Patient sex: M
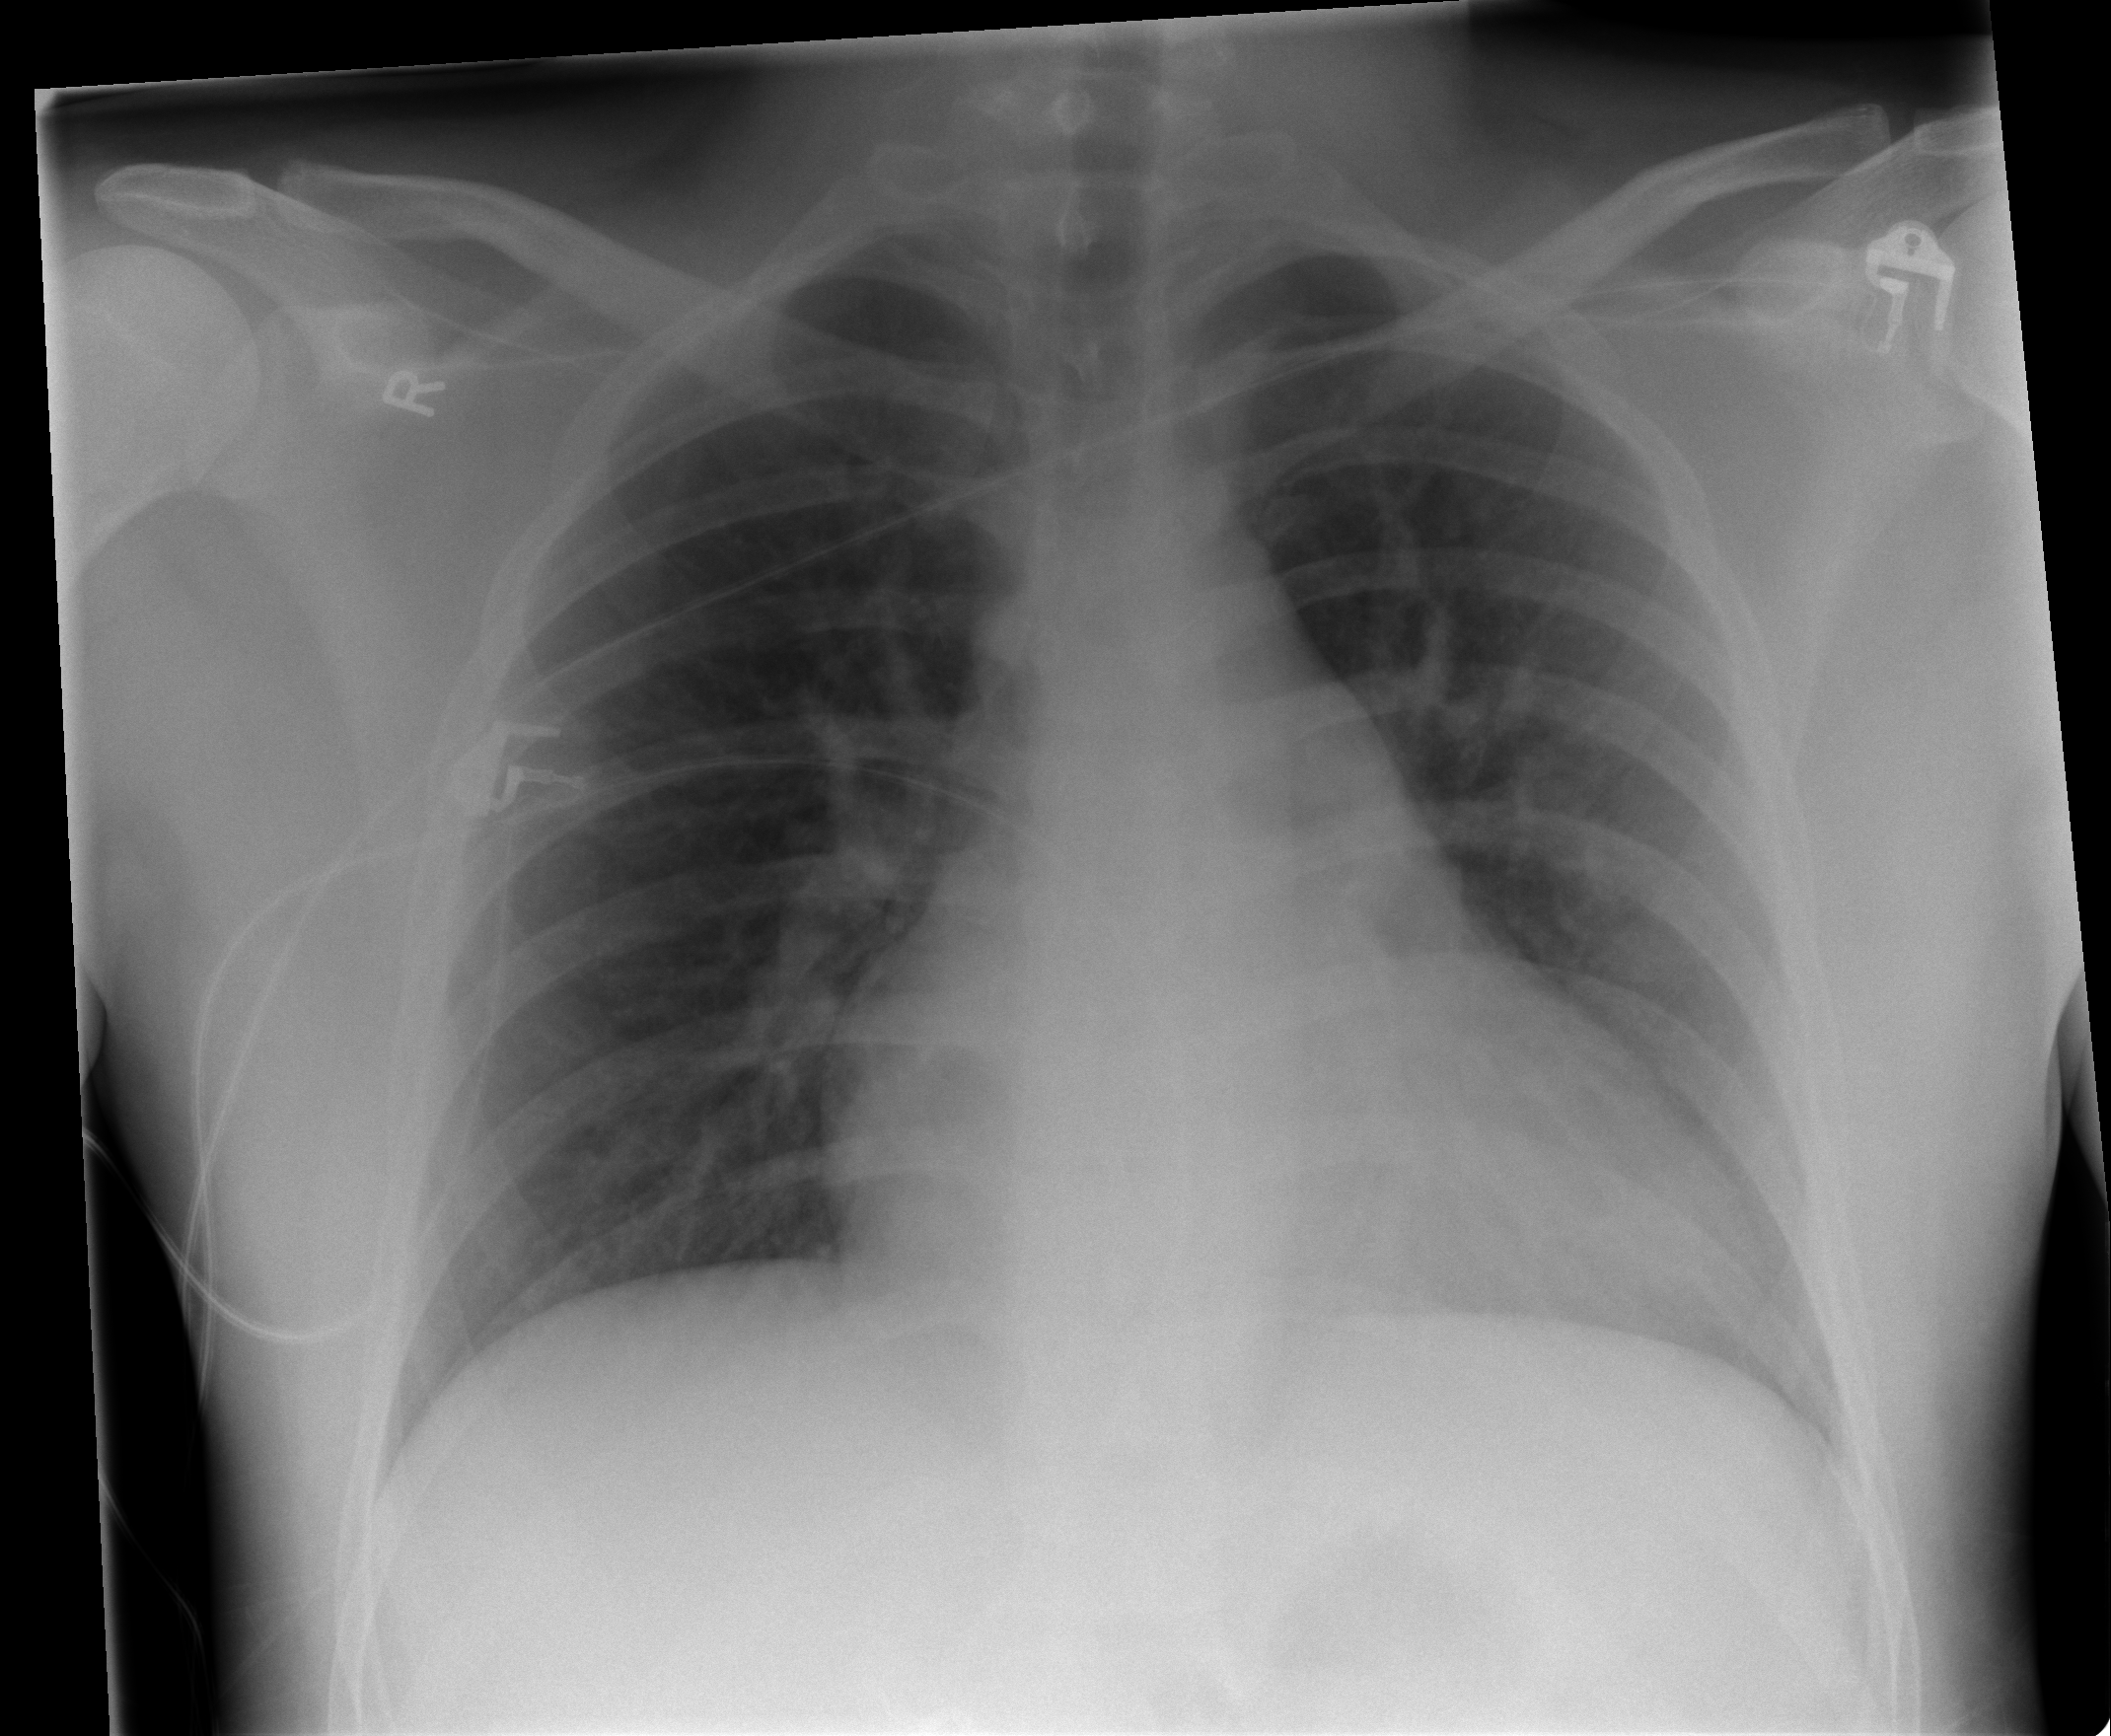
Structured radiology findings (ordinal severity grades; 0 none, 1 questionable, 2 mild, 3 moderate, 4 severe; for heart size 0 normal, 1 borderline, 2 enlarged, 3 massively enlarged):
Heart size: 2
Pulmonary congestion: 0
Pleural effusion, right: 0
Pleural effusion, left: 1
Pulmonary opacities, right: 0
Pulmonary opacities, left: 0
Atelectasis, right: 0
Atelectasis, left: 1